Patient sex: F
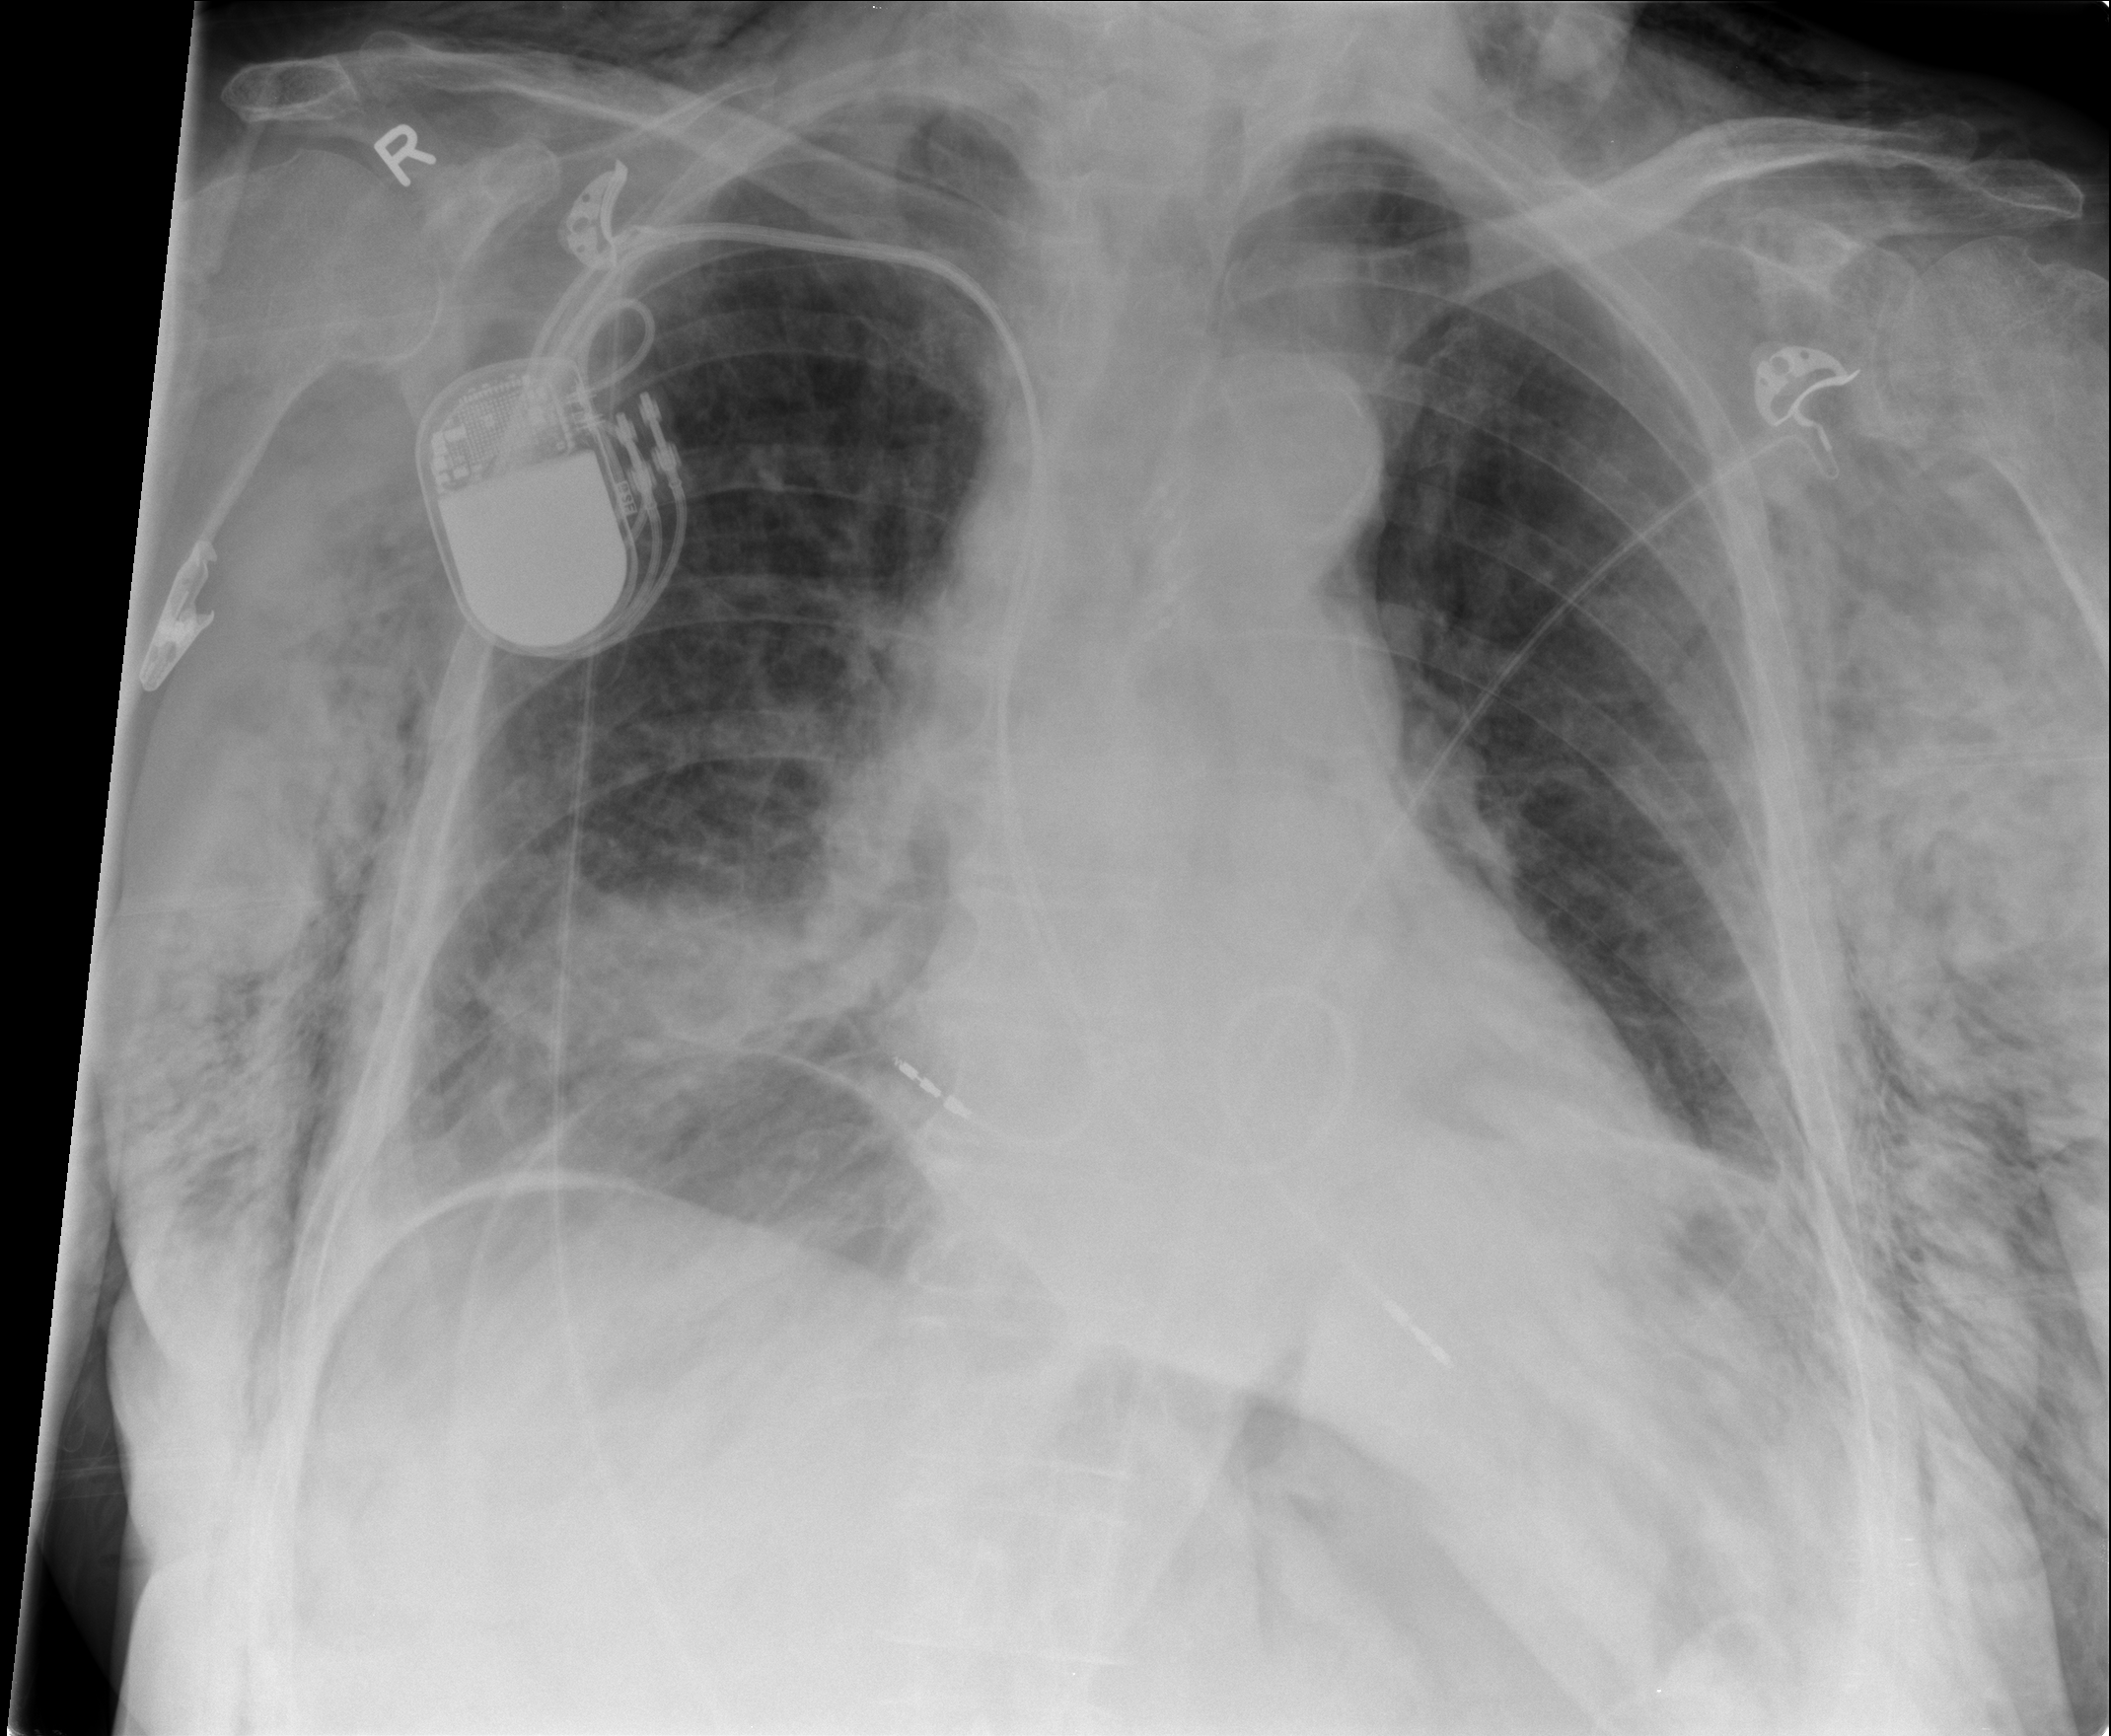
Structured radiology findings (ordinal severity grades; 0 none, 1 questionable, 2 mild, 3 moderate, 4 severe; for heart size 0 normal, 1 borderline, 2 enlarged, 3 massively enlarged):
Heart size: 0
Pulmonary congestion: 0
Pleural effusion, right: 0
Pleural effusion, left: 0
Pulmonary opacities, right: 2
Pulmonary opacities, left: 2
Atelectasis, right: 2
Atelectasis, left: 0